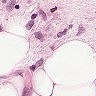
Metastatic tissue present: yes